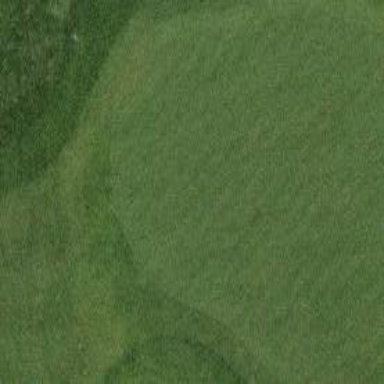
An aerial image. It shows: Golf green located on pitch. It is golf sport area.